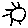
Label: sun